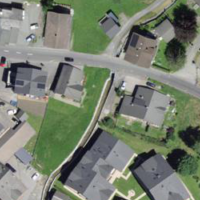
EUNIS habitat code: 54
Species observed at this site:
Filipendula ulmaria